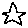
Label: star